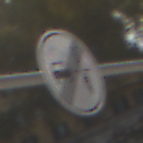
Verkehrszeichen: EndeVerbotUeberholenEinspurigeFahrzeuge
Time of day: MorningAfternoon
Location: Outdoor (Suburban)
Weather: PartlyCloudy
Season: NotSpecified
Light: Natural